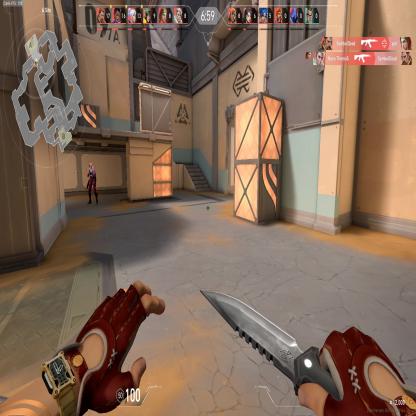
Label: enemy